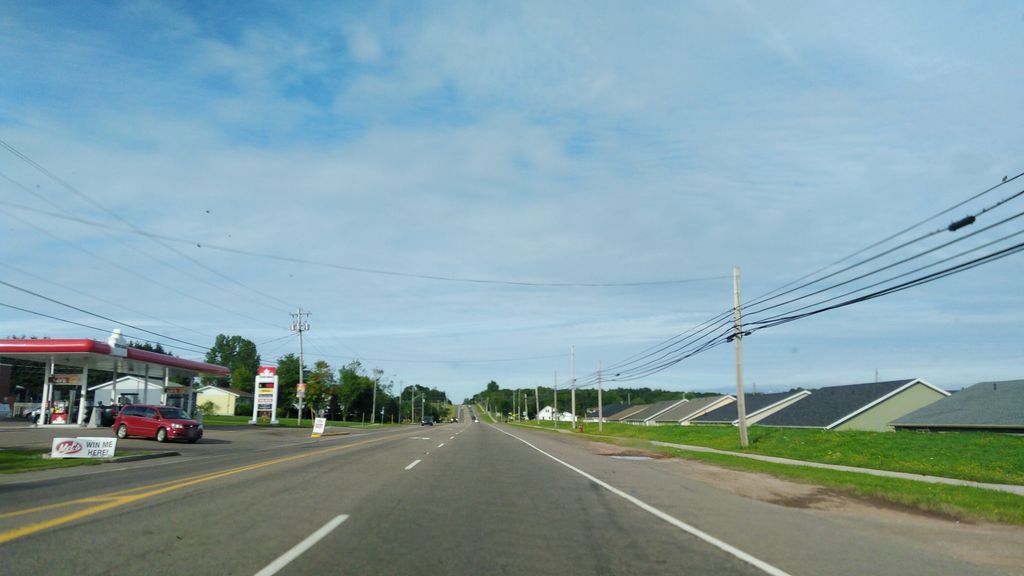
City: charlottetown